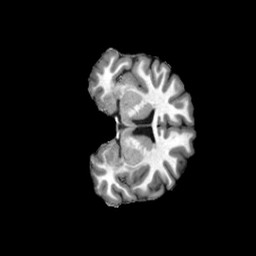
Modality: T1w
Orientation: coronal
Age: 25
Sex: female
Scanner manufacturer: siemens
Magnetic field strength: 3 T
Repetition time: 2.5 s
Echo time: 0.00222 s